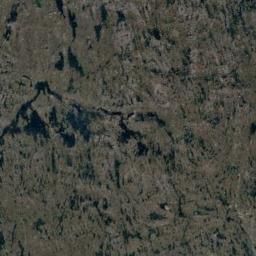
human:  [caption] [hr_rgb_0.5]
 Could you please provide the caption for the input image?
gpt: The wetland consists of dry and green plants and water .

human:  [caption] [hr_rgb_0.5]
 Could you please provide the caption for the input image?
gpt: There are rows of tall trees in this wetland .

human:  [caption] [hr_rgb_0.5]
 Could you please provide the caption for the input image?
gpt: The blue lake in a wetland is covered by large swaths of dense vegetation .

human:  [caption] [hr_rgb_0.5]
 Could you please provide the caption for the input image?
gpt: Many waters of different sizes are surrounded by wetlands .

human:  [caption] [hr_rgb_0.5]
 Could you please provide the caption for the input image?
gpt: There are some water areas on the wetland .